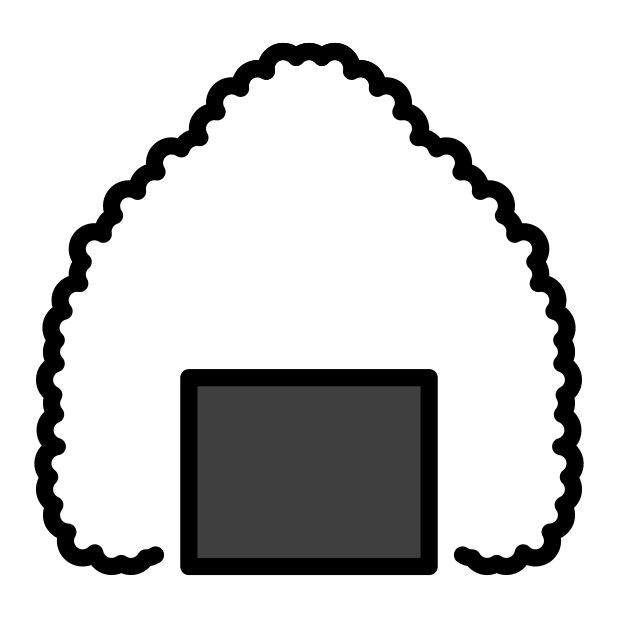
Emoji: 🍙
Name: rice ball
Unicode: 0x1f359